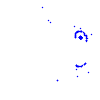
Particle: proton